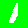
Digit: 1